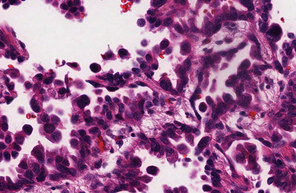
Tumor epithelial tissue: yes
Tumor-associated stroma tissue: no
Normal tissue: no